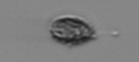
Label: Pseudochattonella_farcimen